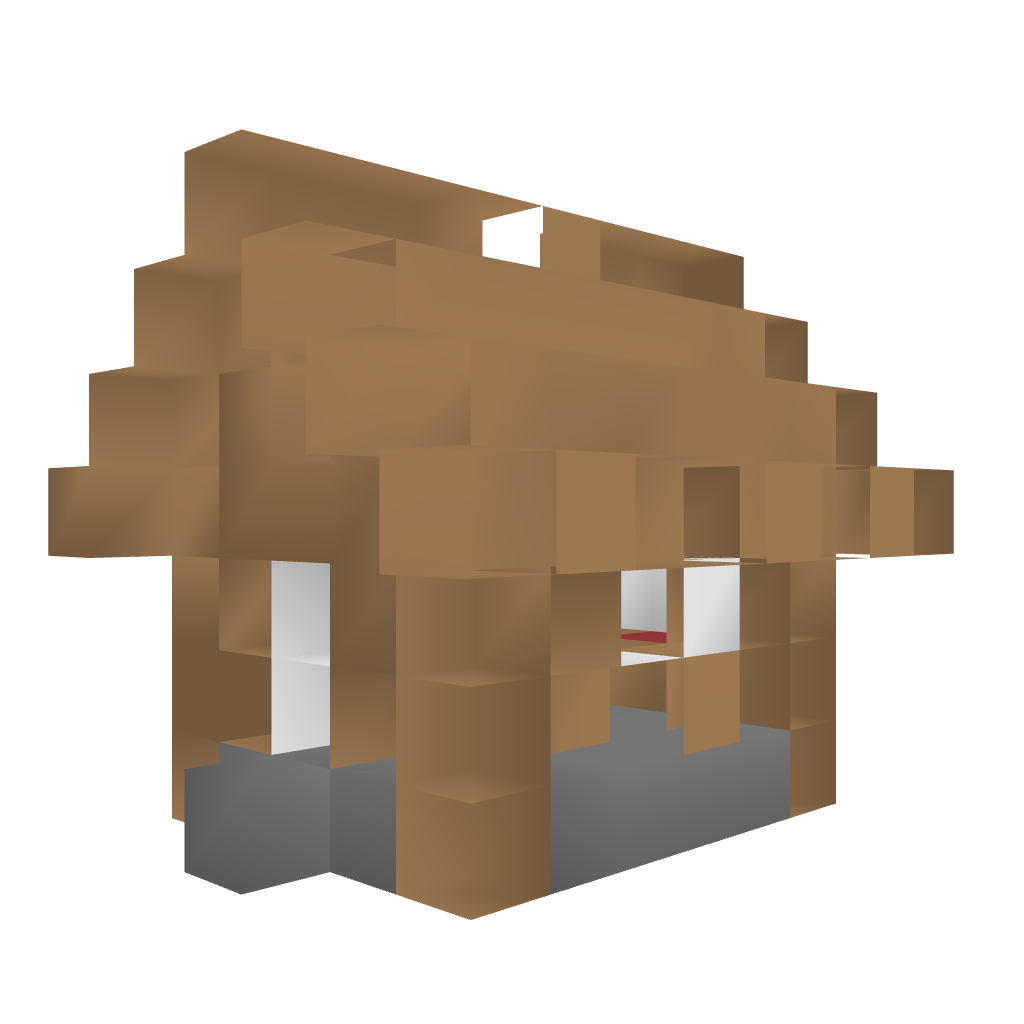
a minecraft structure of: pig house bad low quality